Question: I am testing gmail login page in CodedUI testing and completed recording all actions.
Now i want to first launch login page of google page and i have implemented code as shown below.
'''
BrowserWindow.CurrentBrowser = "IE";
this.UIMap.UIAdminloginMozillaFirWindow.LaunchUrl(new Uri("https://www.google.com"));
'''

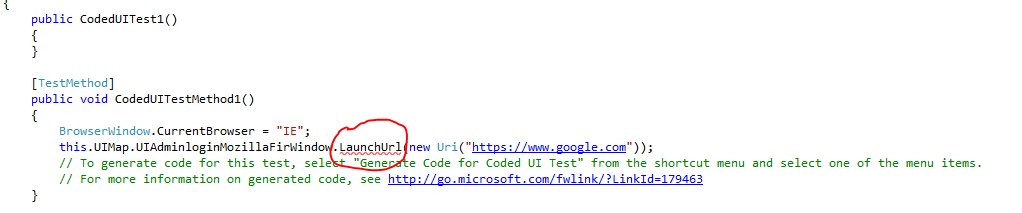
Answer: You can use the Selenium components for Coded UI Cross Browser Testing (<URL>, a set of extensions that translate Coded UI calls to WebDriver calls, and hence enabling support for Firefox and Chrome.
Download the installer and run it. If you build your tests using the test recorder, record as usual with Internet Explorer (recording does not work in Firefox or Chrome). In your code, before calling 'BrowserWindow.Launch("url")', set the browser type as follows:
'''
BrowserWindow.CurrentBrowser = "Firefox"; // or "Chrome" or "IE"
'''
Use almost all of the normal properties and methods of 'HtmlControl' and its descendants. I know from experience that accessing 'HtmlControl.ControlDefinition' will throw a NotSupportedException, and 'Mouse.StartDragging()/StopDragging()' also does not work. Debugging can sometimes be interesting as well.